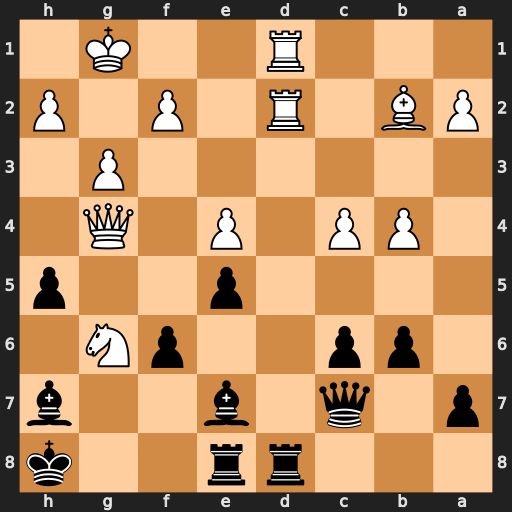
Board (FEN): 3rr2k/p1q1b2b/1pp2pN1/4p2p/1PP1P1Q1/6P1/PB1R1P1P/3R2K1
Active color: b
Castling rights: -
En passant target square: -
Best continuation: Kg7 Nf4+ hxg4